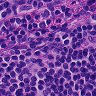
Metastatic tissue present: no